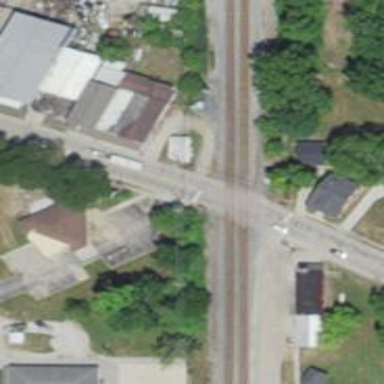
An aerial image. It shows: Level crossing along the railway.